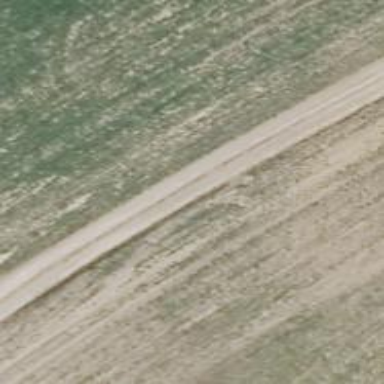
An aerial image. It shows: Sandy track road with grade 4 track type.